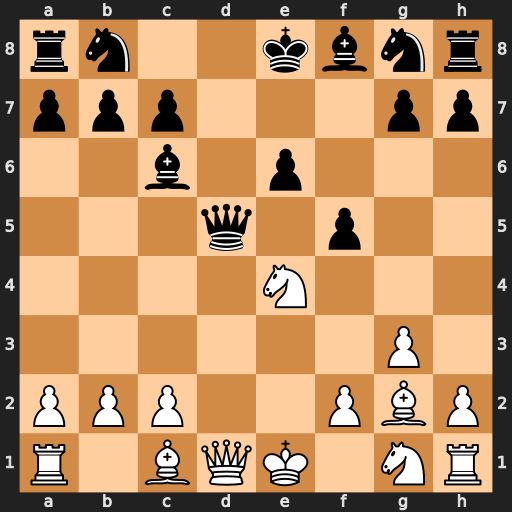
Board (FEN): rn2kbnr/ppp3pp/2b1p3/3q1p2/4N3/6P1/PPP2PBP/R1BQK1NR
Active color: w
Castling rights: KQkq
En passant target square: -
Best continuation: Nf6+ Nxf6 Bxd5